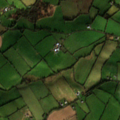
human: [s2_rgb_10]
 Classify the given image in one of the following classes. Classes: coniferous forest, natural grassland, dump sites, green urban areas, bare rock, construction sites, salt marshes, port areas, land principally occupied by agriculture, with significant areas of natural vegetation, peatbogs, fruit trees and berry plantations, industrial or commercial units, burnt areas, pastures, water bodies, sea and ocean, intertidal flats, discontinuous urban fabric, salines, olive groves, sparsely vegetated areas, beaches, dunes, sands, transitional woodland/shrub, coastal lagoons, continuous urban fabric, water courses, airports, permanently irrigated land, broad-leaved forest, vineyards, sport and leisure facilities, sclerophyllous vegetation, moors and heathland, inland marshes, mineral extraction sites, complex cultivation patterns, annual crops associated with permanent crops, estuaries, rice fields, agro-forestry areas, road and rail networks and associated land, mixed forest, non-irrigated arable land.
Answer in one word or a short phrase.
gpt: non-irrigated arable land, pastures, land principally occupied by agriculture, with significant areas of natural vegetation